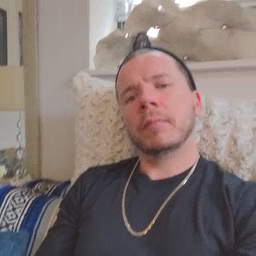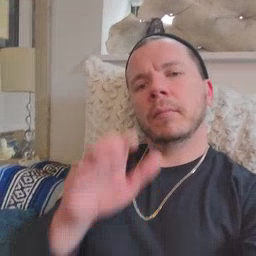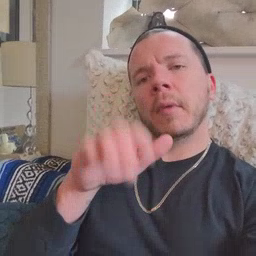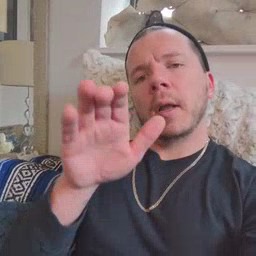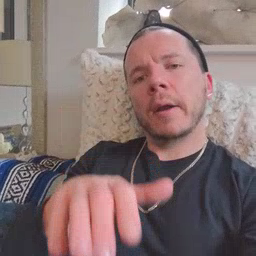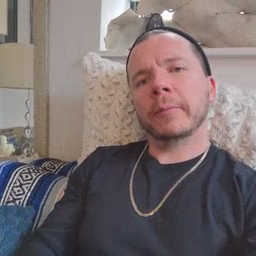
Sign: alligator